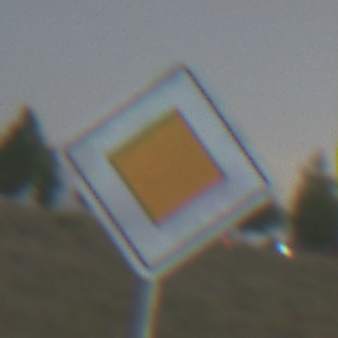
Verkehrszeichen: Vorfahrtsstrasse
Umgebung: Outdoor, Nature
Tageszeit: Night
Wetter: Overcast
Licht: Artificial
Jahreszeit: NotSpecified
Kontrast: LowContrast